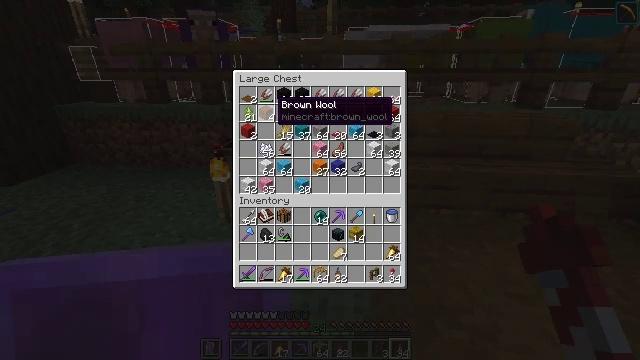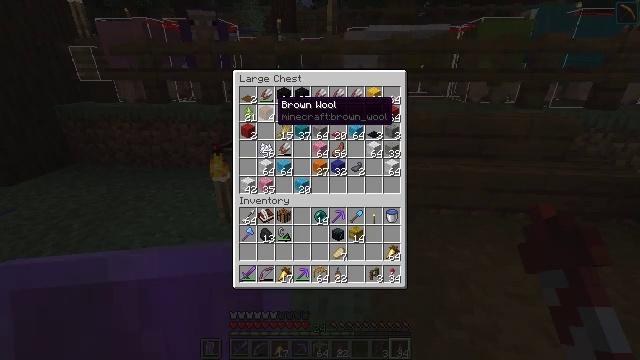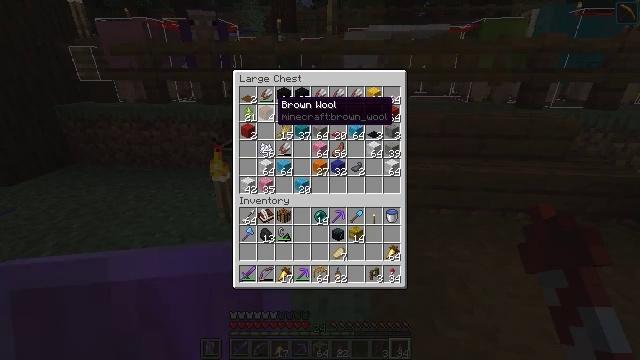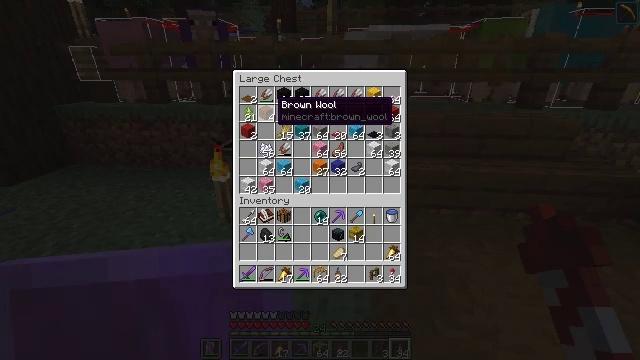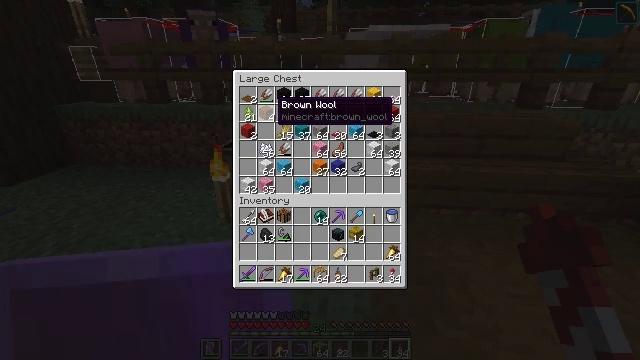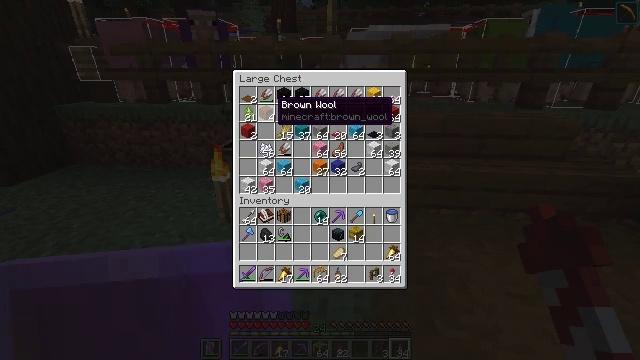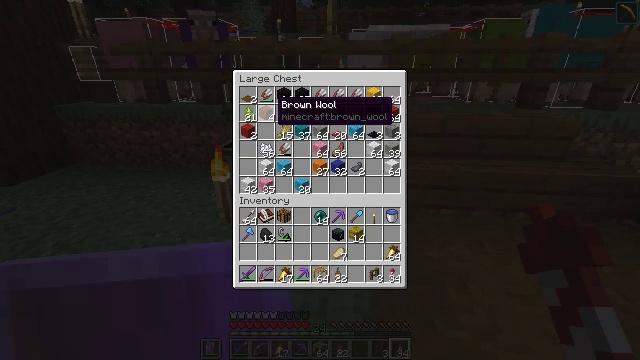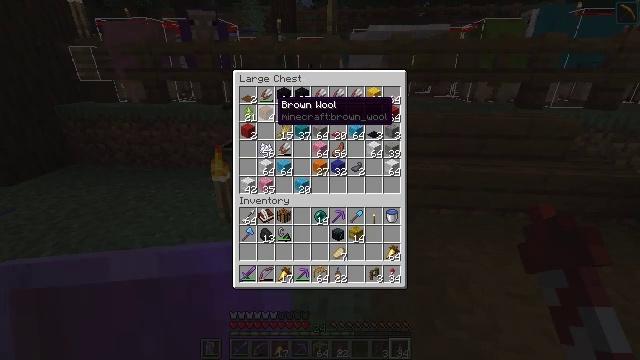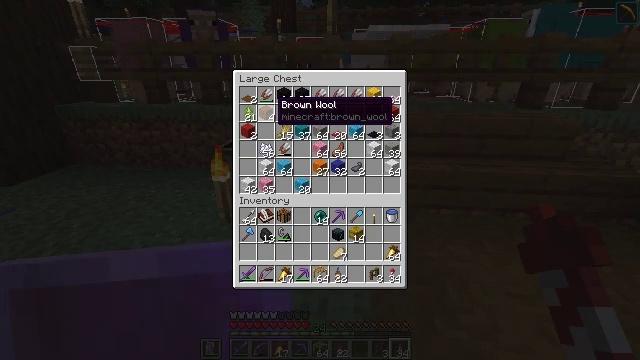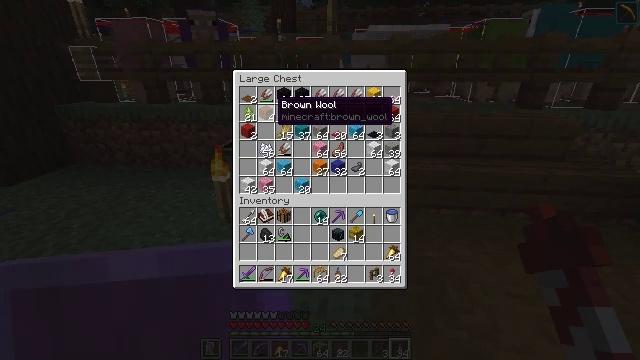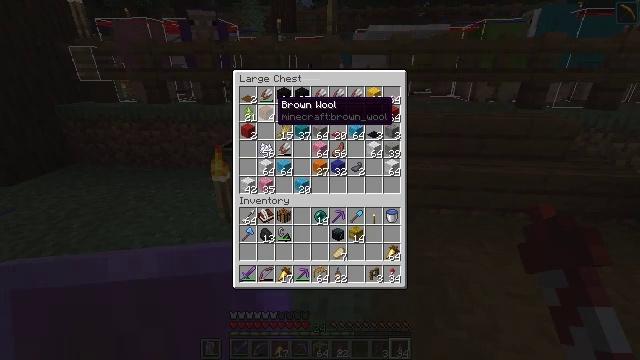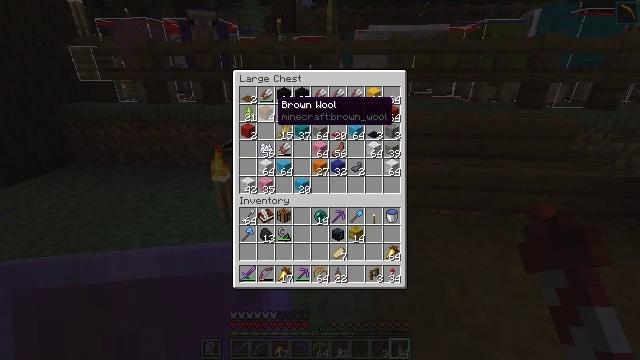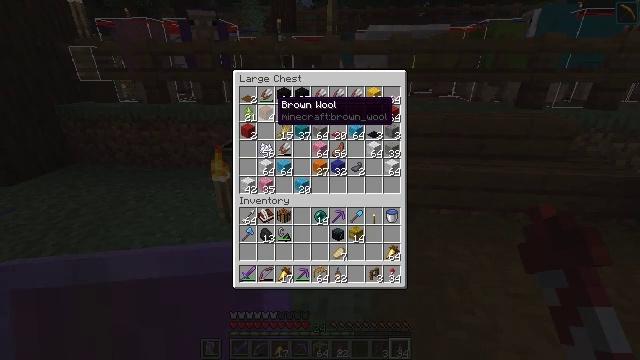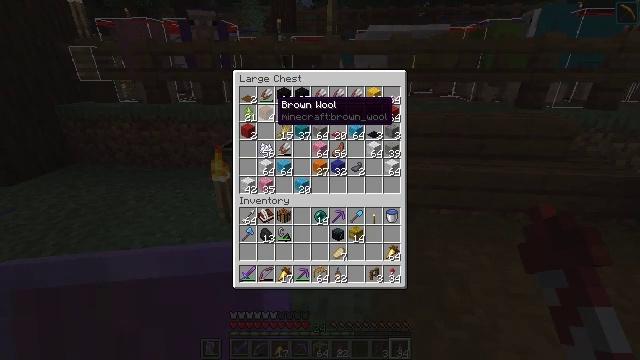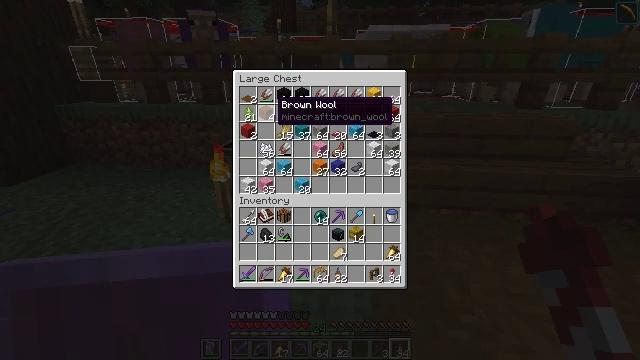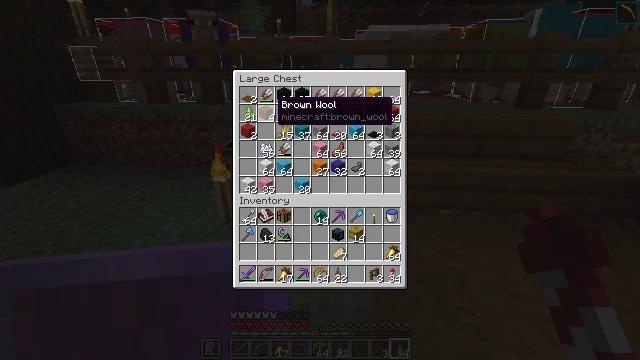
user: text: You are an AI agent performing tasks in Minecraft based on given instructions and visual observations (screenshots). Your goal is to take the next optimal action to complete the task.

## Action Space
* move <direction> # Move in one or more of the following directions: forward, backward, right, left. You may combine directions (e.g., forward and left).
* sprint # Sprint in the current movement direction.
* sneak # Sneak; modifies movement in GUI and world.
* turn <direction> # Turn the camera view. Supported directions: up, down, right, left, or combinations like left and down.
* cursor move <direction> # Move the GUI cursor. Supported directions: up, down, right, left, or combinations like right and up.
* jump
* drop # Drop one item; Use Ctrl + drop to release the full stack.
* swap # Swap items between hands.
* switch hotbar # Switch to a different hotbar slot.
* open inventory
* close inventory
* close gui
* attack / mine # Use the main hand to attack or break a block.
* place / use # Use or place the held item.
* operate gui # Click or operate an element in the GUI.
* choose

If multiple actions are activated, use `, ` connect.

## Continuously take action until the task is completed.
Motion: motion action
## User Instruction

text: Produce a brown carpet using brown wool on the crafting table.
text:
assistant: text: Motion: no_op
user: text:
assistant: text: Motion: no_op
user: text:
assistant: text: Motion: no_op
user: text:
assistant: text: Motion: no_op
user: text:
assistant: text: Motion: no_op
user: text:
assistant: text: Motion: no_op
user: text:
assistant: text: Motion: no_op
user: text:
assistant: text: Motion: no_op
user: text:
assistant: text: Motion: sneak
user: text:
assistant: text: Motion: sneak
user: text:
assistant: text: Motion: sneak
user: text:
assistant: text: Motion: sneak
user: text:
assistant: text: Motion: sneak
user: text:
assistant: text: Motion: sneak
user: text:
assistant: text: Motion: sneak
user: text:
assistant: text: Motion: sneak
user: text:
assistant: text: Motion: sneak
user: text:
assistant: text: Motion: sneak
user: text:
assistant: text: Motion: sneak, operate gui
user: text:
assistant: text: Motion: sneak, operate gui
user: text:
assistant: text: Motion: sneak, operate gui
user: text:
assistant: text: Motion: sneak
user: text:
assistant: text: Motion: sneak
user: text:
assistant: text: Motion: sneak
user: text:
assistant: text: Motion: sneak
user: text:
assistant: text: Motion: sneak
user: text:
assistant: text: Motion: sneak
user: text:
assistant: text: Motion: sneak, cursor move up
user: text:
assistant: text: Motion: sneak, cursor move left and up
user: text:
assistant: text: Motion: sneak